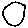
Label: moon